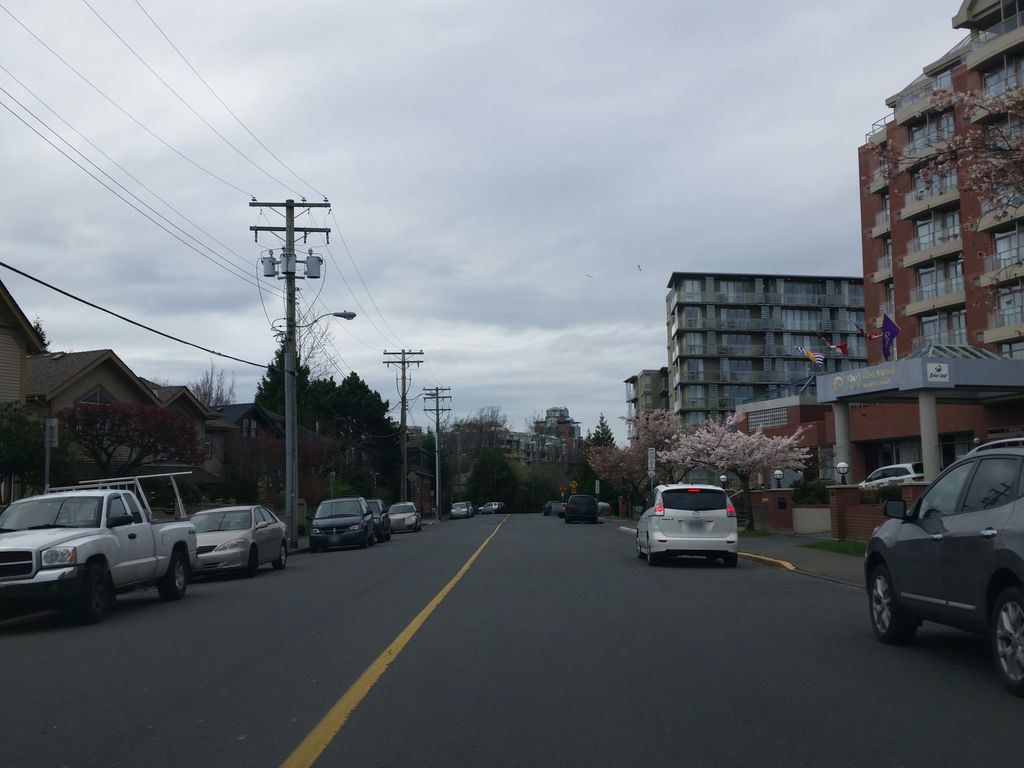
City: victoria